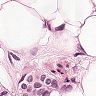
Metastatic tissue present: yes